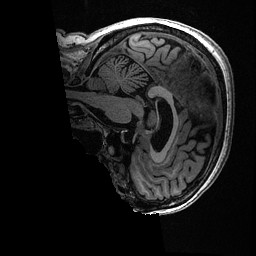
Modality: T1w
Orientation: sagittal
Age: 63
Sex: female
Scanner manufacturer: ge
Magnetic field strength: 3 T
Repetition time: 0.007208 s
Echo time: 0.003076 s